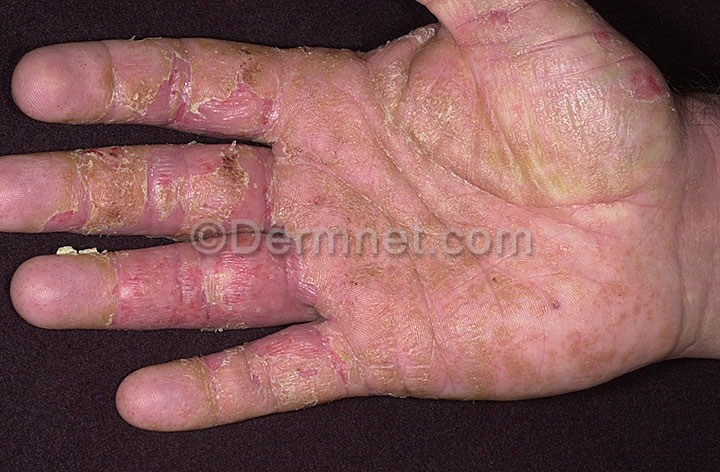
Disease: Eczema Photos